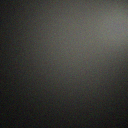
Screen state: off